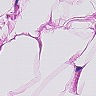
Metastatic tissue present: no